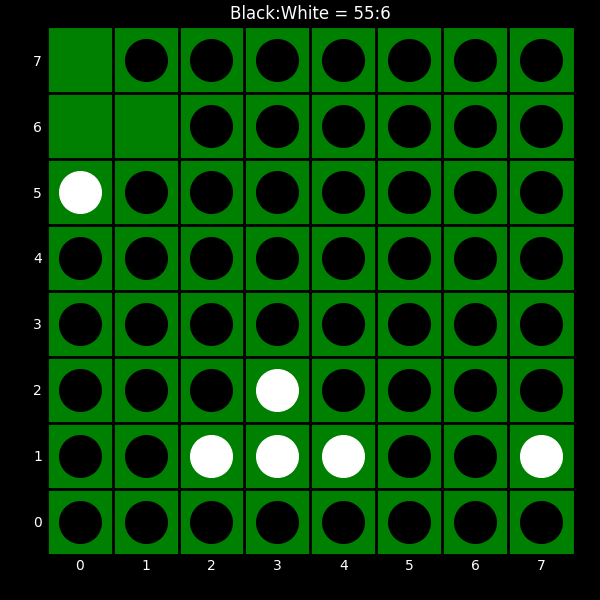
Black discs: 55
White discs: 6